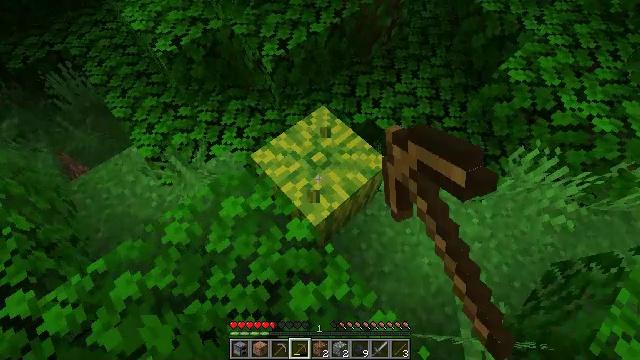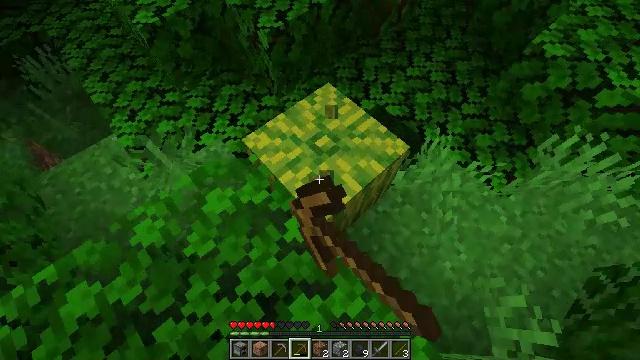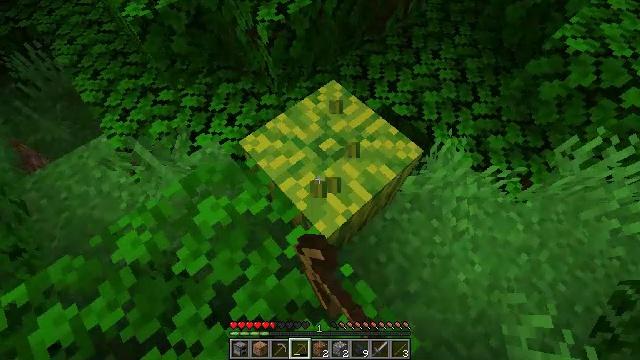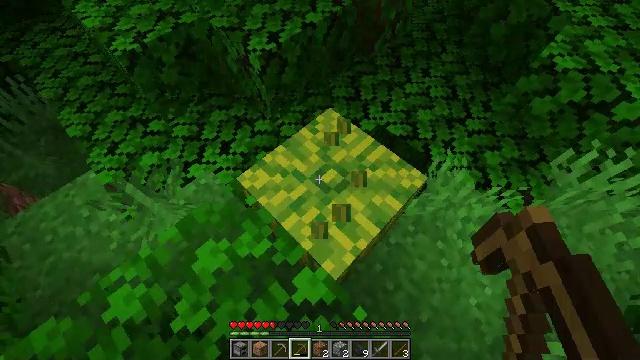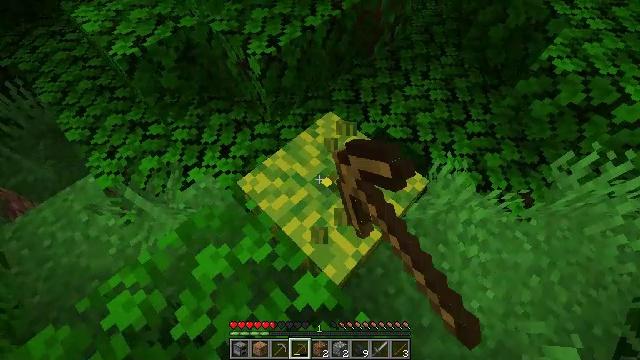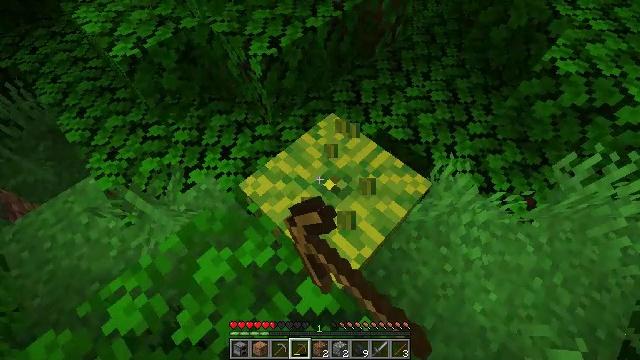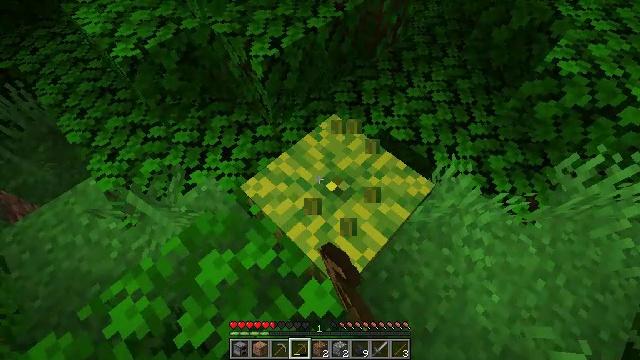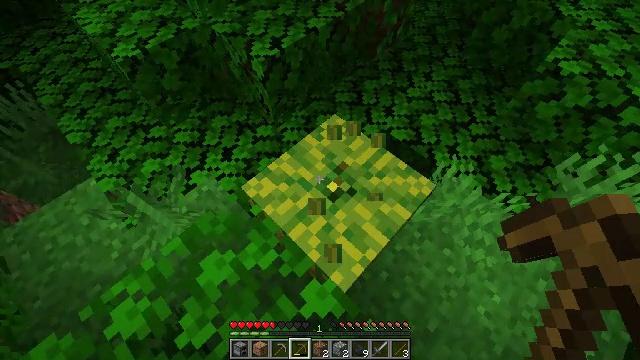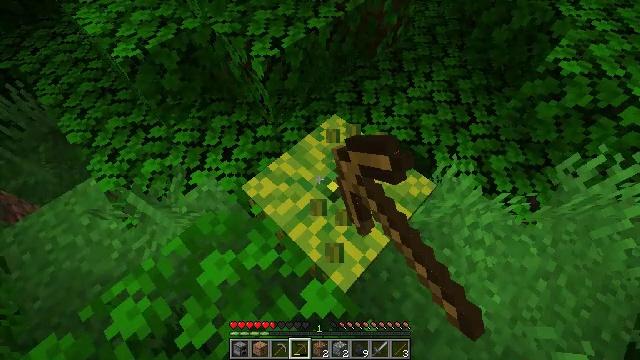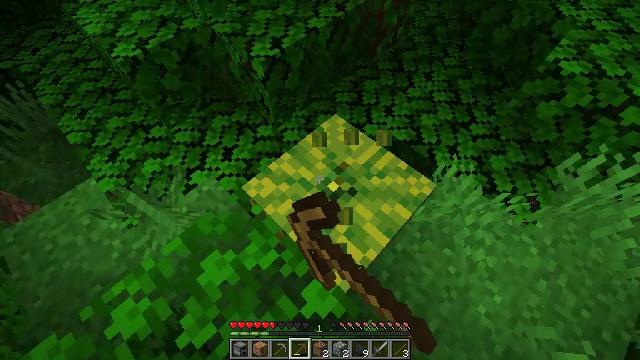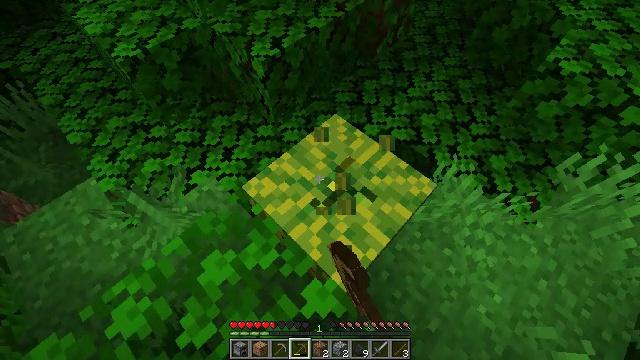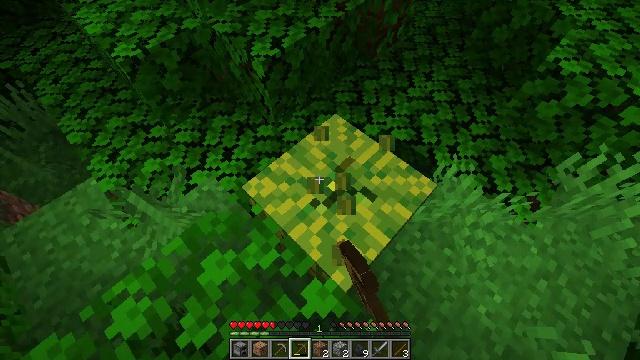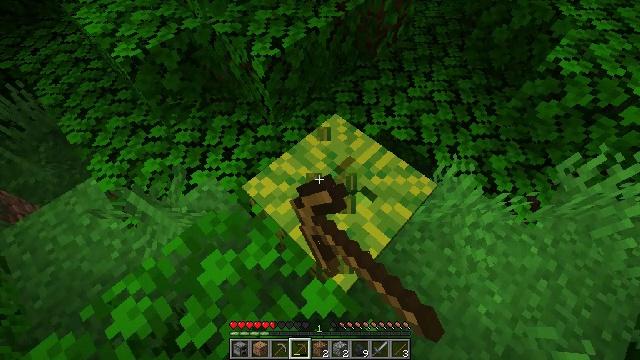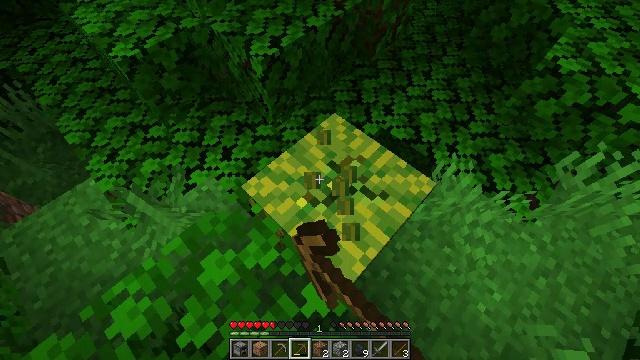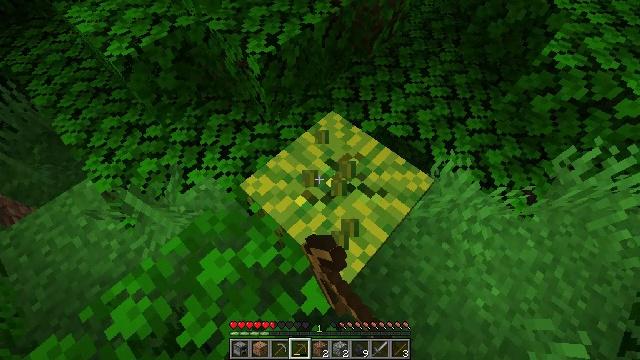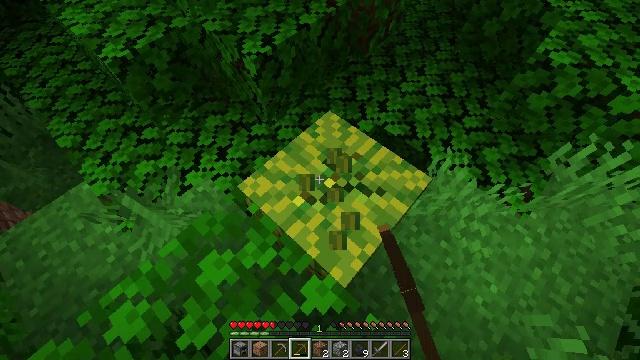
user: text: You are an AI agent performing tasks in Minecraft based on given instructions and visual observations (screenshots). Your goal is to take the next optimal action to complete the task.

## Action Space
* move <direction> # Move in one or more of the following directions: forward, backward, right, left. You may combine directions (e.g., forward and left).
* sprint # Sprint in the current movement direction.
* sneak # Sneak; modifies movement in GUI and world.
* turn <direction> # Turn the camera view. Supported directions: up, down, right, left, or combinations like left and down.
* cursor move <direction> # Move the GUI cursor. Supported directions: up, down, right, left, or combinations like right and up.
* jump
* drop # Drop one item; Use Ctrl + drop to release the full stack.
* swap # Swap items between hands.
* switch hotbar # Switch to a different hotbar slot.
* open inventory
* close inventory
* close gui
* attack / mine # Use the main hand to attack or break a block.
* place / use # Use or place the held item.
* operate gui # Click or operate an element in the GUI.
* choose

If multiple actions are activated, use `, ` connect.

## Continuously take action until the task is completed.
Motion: motion action
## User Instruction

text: Gather melon for food.
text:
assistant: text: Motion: attack / mine
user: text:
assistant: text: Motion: attack / mine
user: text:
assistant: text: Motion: turn right and up, attack / mine
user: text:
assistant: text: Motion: attack / mine
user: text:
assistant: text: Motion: attack / mine
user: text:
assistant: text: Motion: attack / mine
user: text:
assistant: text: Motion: attack / mine
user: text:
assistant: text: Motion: attack / mine
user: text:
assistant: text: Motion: attack / mine
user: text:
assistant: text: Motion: attack / mine
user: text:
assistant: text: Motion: attack / mine
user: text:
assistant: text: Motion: attack / mine
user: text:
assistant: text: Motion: attack / mine
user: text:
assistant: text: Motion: attack / mine
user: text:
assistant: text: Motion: attack / mine
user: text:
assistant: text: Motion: turn right, attack / mine
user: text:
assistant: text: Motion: attack / mine
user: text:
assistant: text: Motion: attack / mine
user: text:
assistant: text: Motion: attack / mine
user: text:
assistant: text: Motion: attack / mine
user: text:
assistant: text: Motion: attack / mine
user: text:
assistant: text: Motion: attack / mine
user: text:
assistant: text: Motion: attack / mine
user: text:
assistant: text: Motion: attack / mine
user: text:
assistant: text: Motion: attack / mine
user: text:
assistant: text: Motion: attack / mine
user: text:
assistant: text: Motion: attack / mine
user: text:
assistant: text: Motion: attack / mine
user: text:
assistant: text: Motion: attack / mine
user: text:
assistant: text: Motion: attack / mine